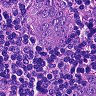
Metastatic tissue present: yes